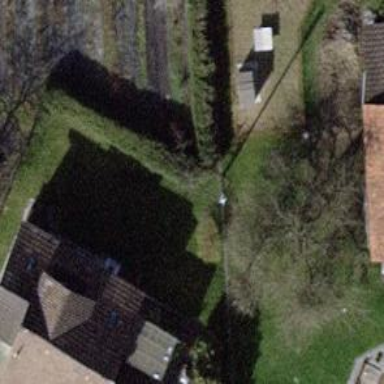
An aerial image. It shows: Hedge barrier.